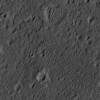
Label: not_dusty